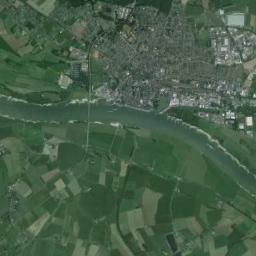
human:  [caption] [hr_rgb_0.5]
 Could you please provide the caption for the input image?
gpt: The river goes through farmland and houses .

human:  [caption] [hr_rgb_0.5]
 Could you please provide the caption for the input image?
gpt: The green river is between a residential area and some fields .

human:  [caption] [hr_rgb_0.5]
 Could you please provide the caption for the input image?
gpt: There are many trees on either side of the river .

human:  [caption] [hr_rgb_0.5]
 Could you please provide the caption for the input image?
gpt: A light green river curved like an arc, With a bustling city on one side and green and tawny fields on the other .

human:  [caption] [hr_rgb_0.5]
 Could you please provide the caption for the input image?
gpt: There are many green farmlands and buildings near the river .